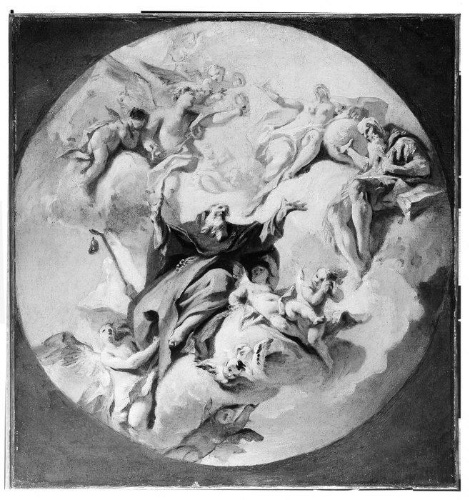
Title: The Glorification of Saint Anthony Abbot
Artist: Carlo Innocenzo Carloni
Artist bio: Italian, Scaria 1686–1775 Scaria
Object type: Painting, sketch for a ceiling decoration
Classification: Paintings
Medium: Oil on canvas
Dimensions: 18 1/4 x 17 in. (46.4 x 43.2 cm)
Department: European Paintings
Credit line: Gift of J. Pierpont Morgan, 1906
Accession year: 1907
Repository: Metropolitan Museum of Art, New York, NY
Tags: Saints|Men|Angels